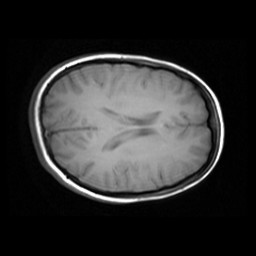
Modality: T1w
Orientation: axial